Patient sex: M
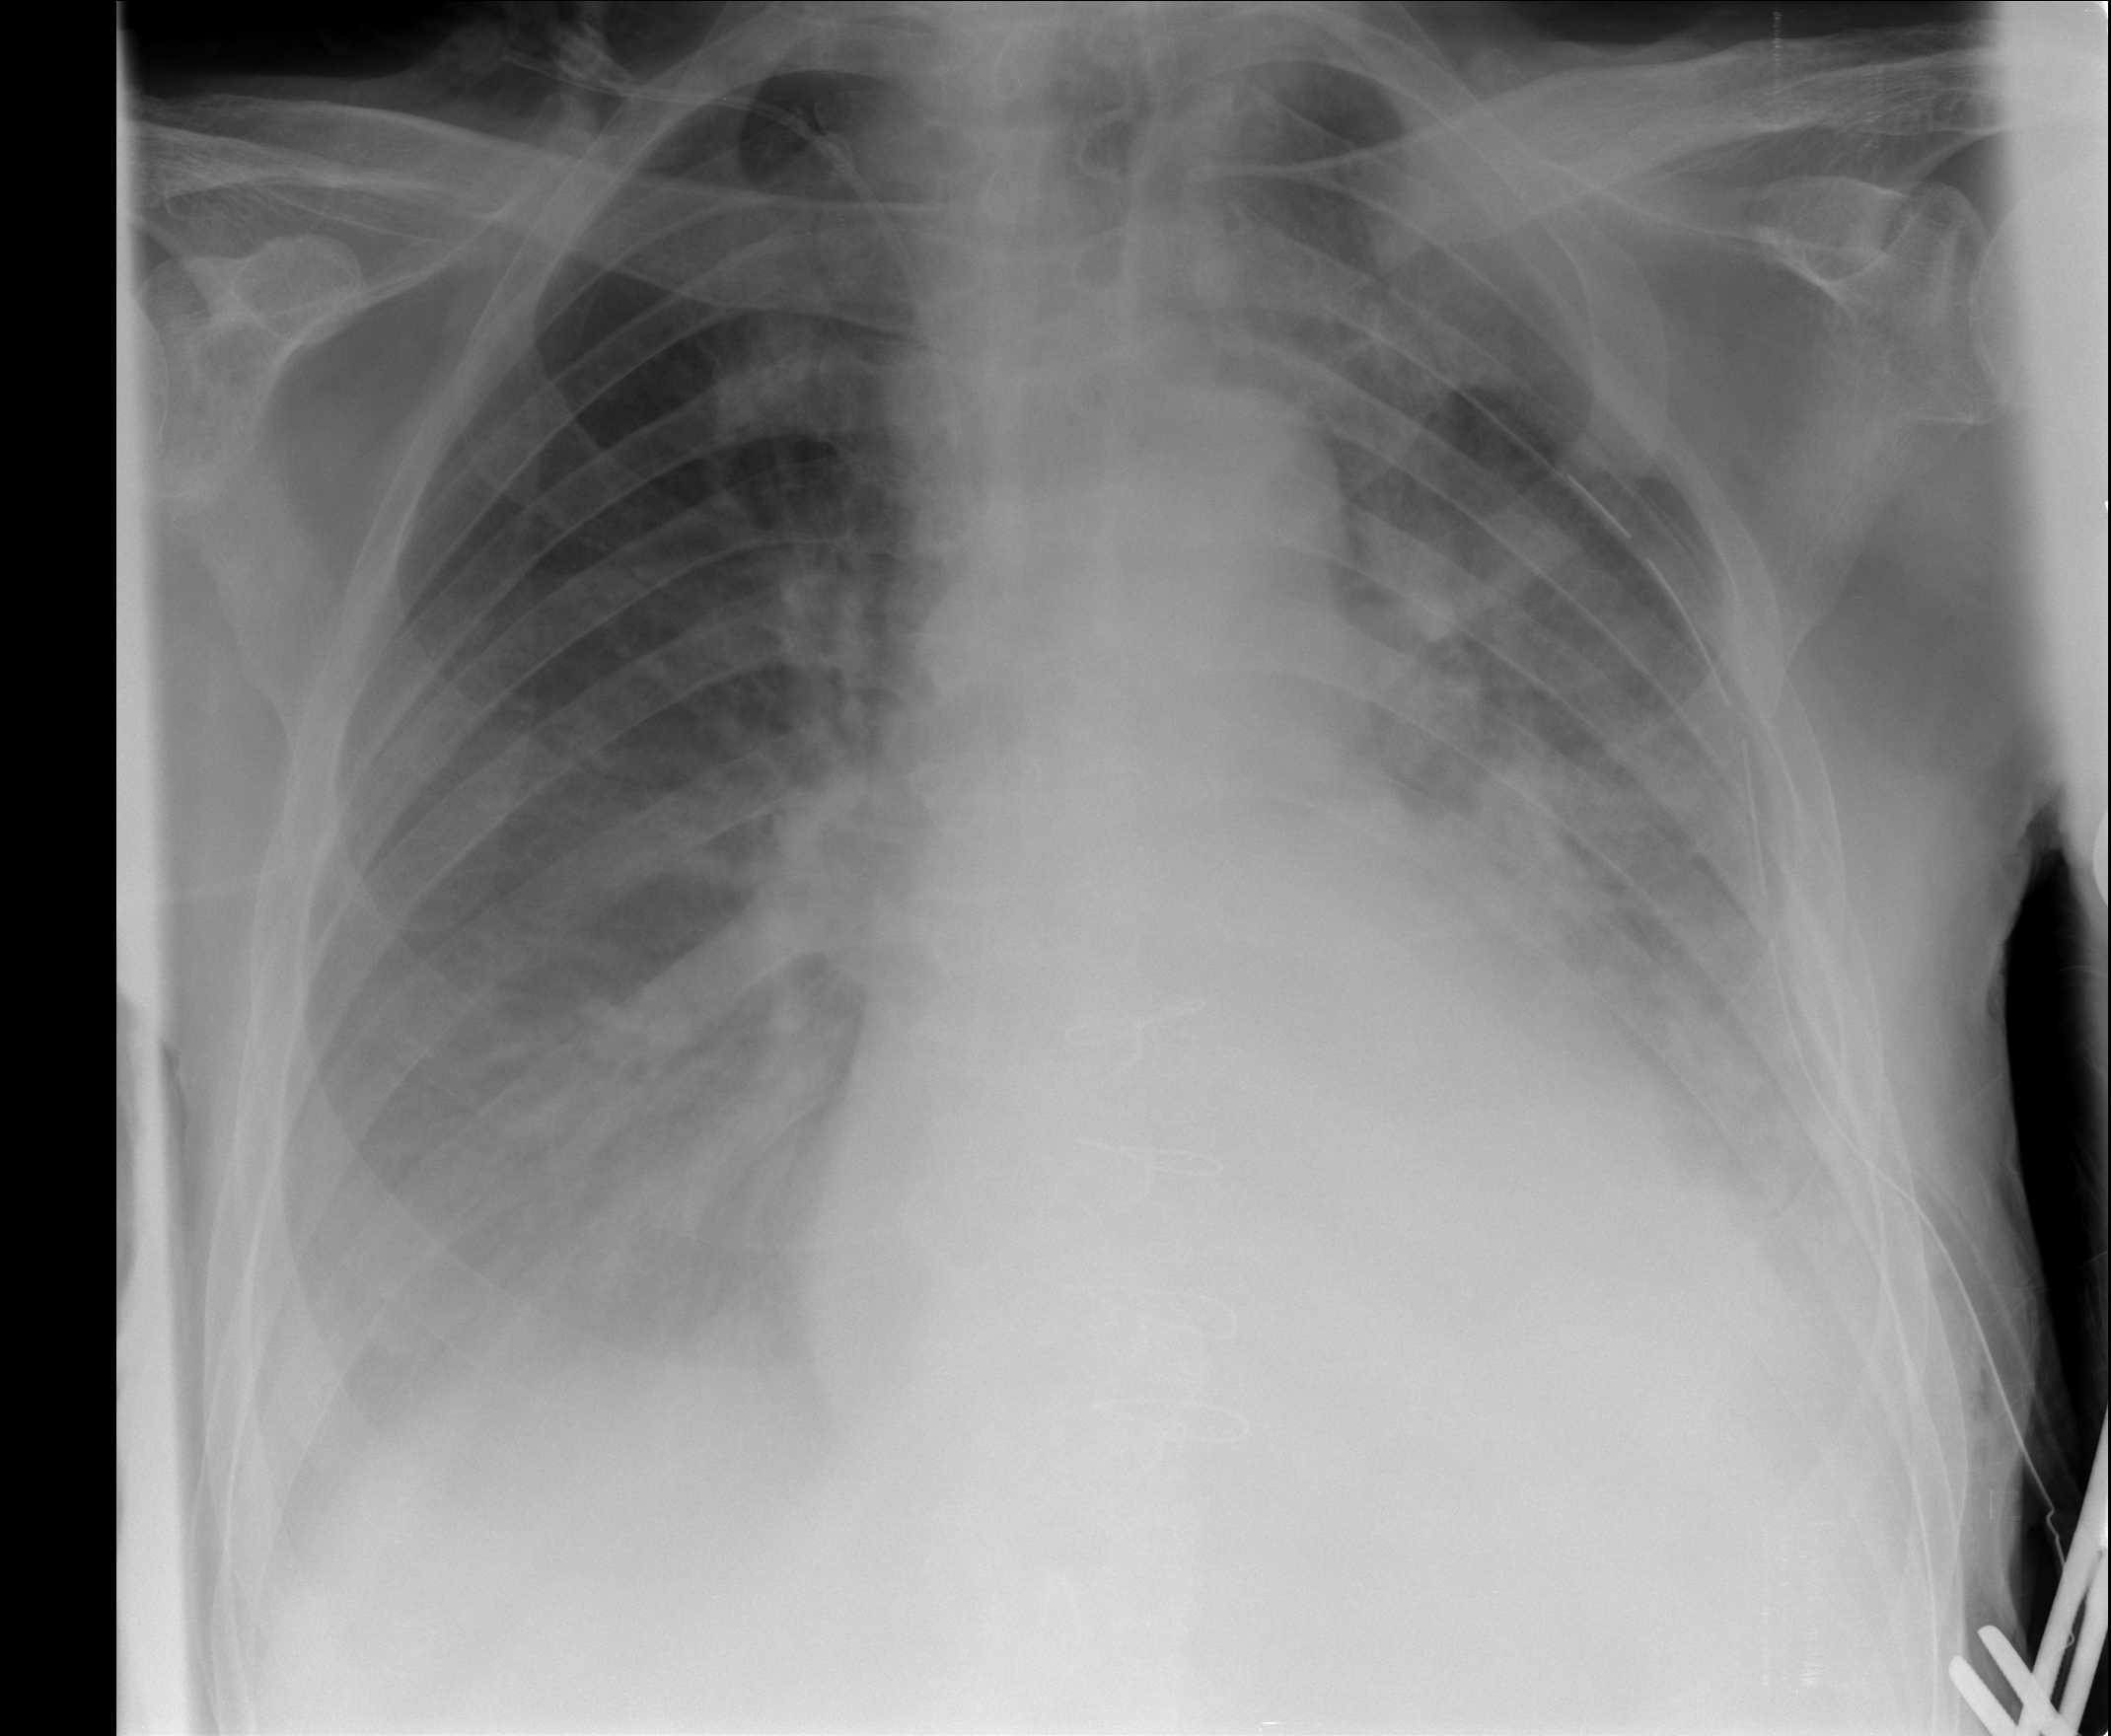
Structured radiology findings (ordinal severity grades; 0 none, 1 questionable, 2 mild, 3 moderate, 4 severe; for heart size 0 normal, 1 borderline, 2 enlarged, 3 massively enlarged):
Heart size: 1
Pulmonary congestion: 2
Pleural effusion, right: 2
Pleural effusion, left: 2
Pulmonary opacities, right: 0
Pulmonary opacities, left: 2
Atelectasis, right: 2
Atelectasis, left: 2